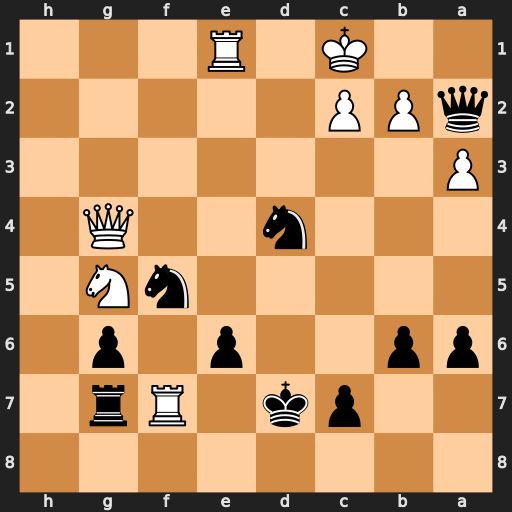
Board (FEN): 8/2pk1Rr1/pp2p1p1/5nN1/3n2Q1/P7/qPP5/2K1R3
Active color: b
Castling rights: -
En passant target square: -
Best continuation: Rxf7 Nxf7 Qa1+ Kd2 Qxb2